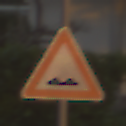
Verkehrszeichen: UnebeneFahrbahn
Umgebung: Outdoor, Urban
Tageszeit: SunriseSunset
Wetter: Clear
Licht: Natural
Jahreszeit: NotSpecified
Kontrast: LowContrast